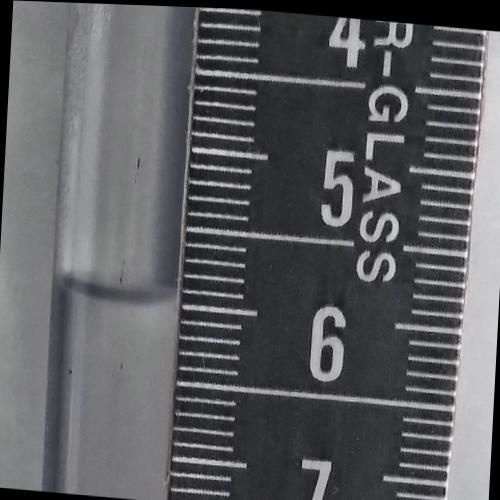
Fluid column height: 6.0 cm